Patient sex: M
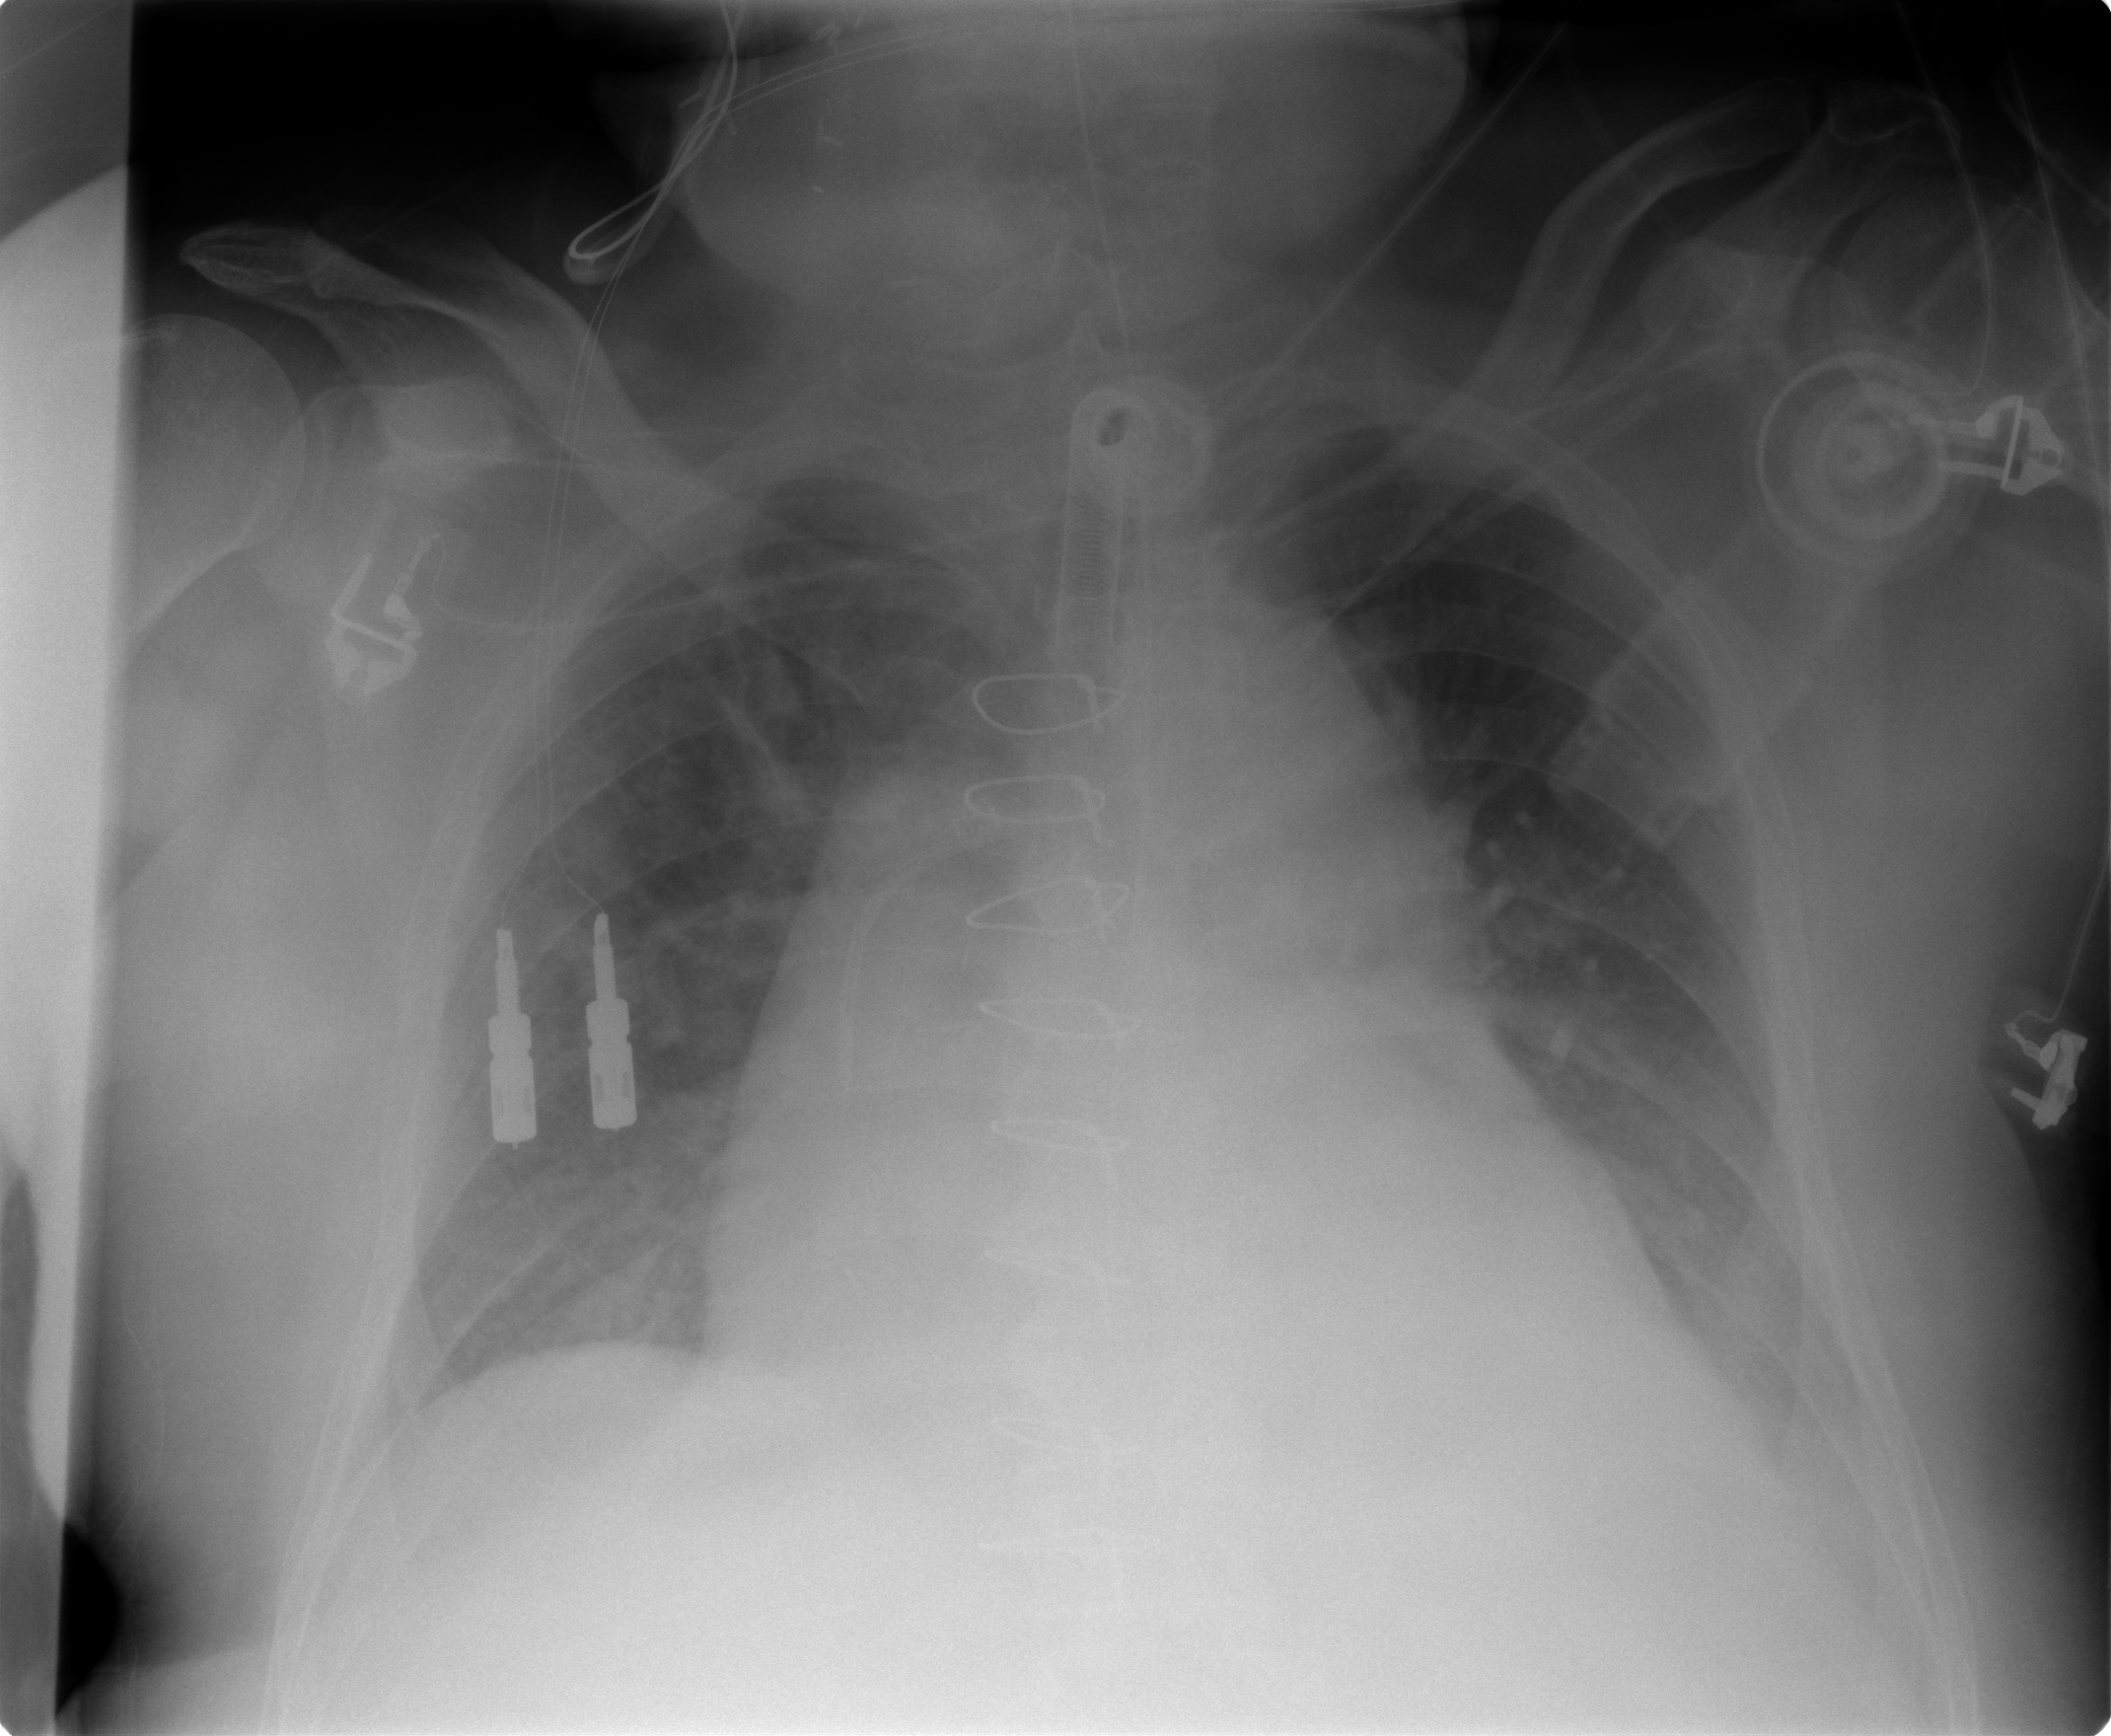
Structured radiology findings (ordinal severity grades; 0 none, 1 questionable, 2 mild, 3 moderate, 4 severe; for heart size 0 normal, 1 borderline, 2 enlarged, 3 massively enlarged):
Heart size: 2
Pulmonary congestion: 2
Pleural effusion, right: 1
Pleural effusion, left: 2
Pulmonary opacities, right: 0
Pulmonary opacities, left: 0
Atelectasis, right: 2
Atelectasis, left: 2